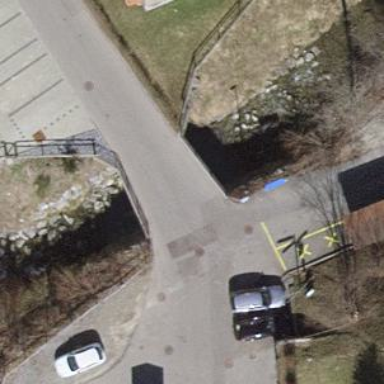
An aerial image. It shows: Residential road with bridge.